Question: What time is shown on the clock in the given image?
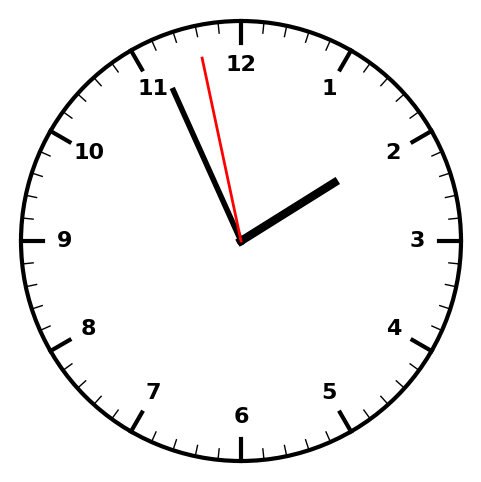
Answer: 01:55:58